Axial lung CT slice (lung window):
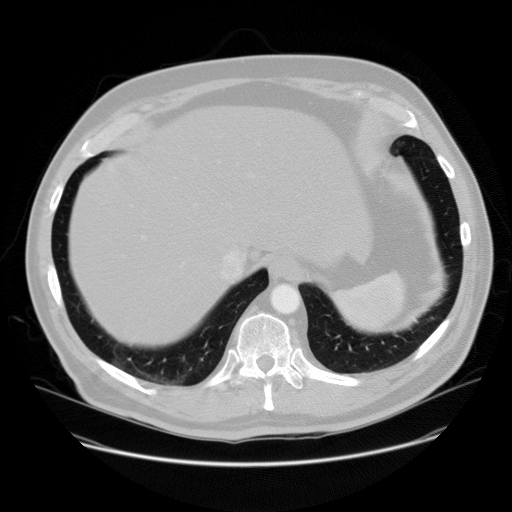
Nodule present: no